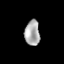
Tissue: lung
Cell type: Endothelial cells
Senescence score: 0.5485
Nuclear area (px): 374
Mean DAPI intensity: 170.92